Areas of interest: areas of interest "Car Dealership"
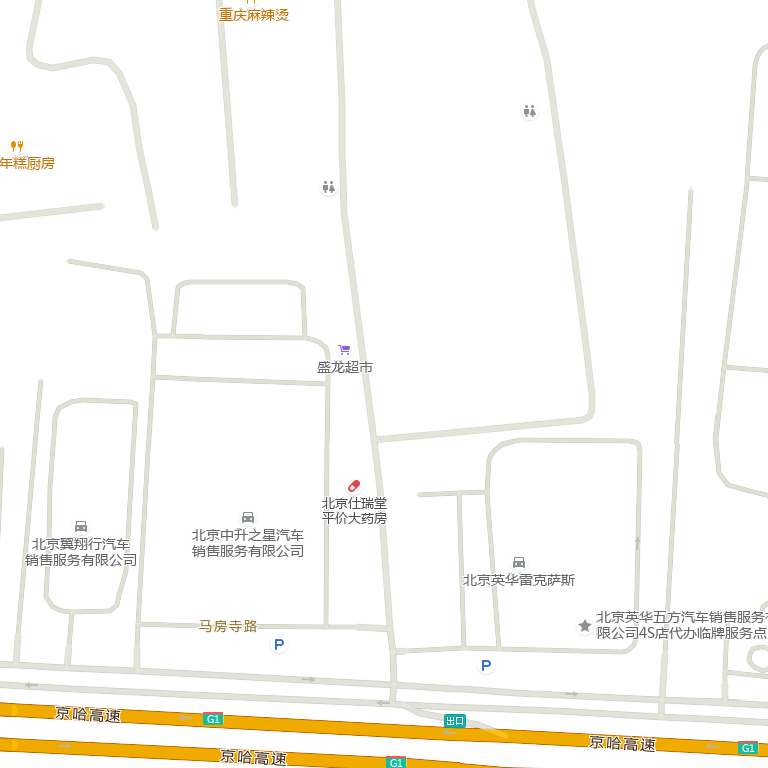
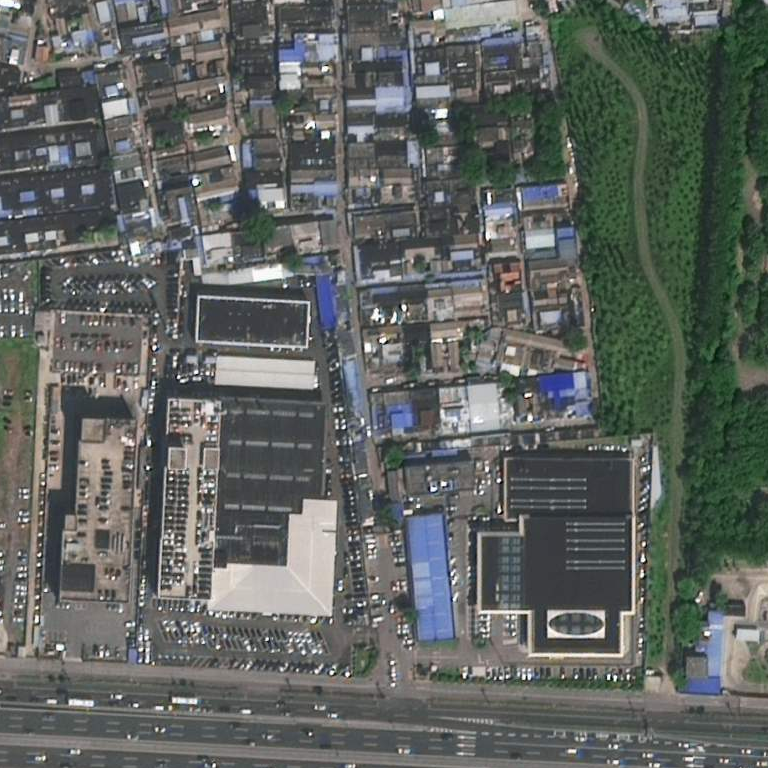